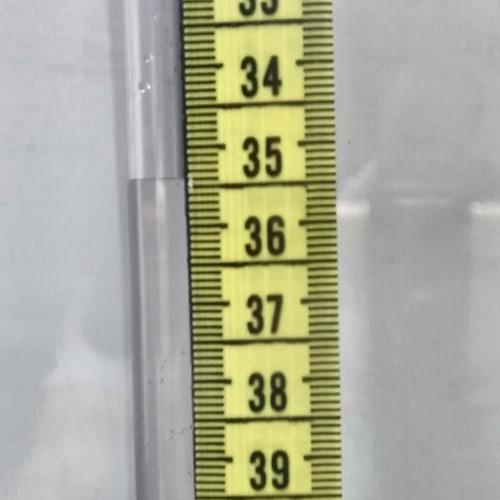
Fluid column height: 35.4 cm